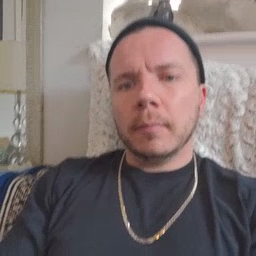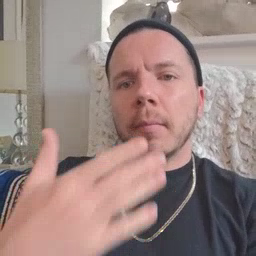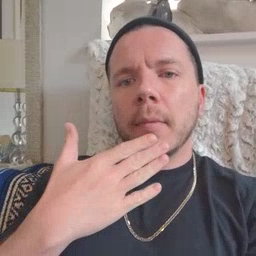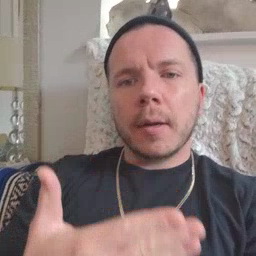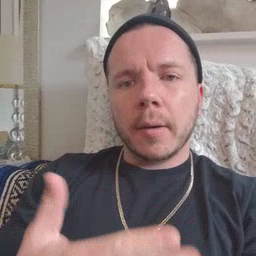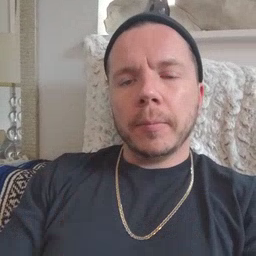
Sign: thankyou